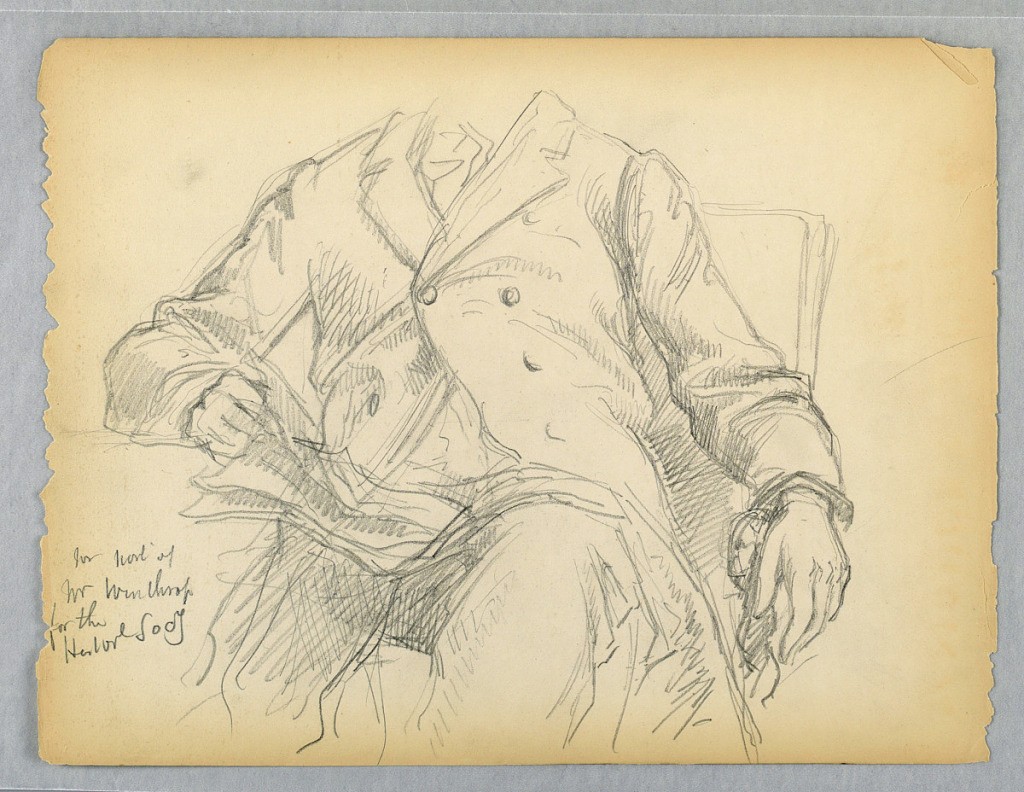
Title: Study for Portrait of Hon. Robert C. Winthrop for the Historical Society, Mass.
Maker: Daniel Huntington, American, 1816–1906
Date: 1885
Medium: Graphite on cream wove paper
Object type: Drawing
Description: Man seated in an armchair, facing frontally. Head and feet not shown. A book in his right hand, on his lap.